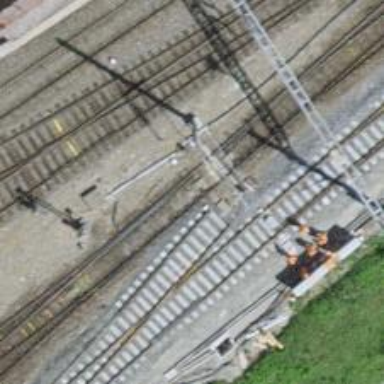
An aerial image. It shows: Railway switch.